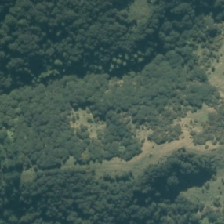
Land cover: manuka_kanuka